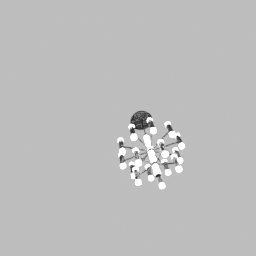
Label: lighting